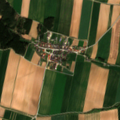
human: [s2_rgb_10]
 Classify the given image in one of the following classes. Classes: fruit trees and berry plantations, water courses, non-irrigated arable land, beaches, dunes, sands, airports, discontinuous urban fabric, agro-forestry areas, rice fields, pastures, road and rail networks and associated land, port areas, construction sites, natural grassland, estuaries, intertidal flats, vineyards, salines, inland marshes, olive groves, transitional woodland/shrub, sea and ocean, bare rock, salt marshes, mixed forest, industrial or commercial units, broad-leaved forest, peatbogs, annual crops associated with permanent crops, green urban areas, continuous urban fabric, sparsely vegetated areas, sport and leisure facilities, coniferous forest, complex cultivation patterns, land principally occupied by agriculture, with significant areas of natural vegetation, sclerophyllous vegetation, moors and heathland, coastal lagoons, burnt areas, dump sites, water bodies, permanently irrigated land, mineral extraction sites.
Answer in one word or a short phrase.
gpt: discontinuous urban fabric, non-irrigated arable land, coniferous forest